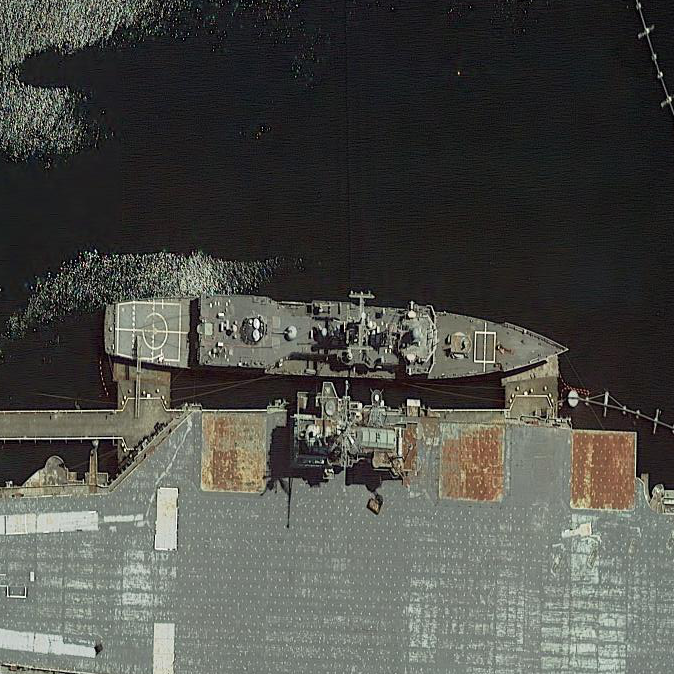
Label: cruiser